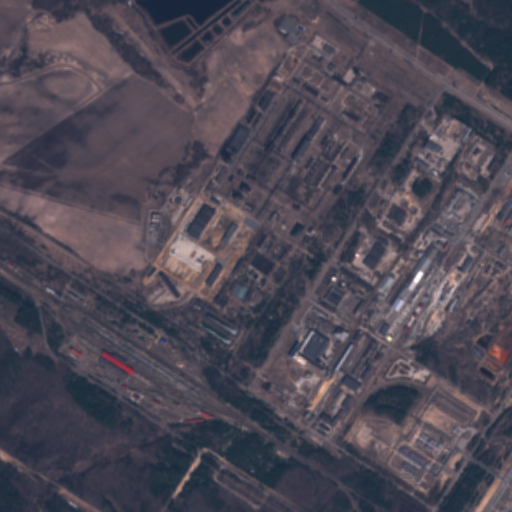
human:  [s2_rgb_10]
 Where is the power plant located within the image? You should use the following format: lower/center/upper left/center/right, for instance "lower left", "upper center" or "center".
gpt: The power plant is located in the upper right of the image.
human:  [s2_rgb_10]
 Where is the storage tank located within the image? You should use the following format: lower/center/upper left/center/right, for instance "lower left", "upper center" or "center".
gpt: The storage tank is located in the center left of the image.
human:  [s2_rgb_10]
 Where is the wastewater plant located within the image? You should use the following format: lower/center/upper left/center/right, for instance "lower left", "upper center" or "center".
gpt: The wastewater plant is located in the center of the image.
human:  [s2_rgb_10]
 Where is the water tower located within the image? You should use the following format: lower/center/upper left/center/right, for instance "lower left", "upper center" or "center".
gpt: The water tower is located in the upper right of the image.
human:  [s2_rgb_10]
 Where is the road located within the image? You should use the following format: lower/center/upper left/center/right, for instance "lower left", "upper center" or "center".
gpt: There is no road in the image.